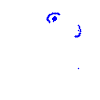
Particle: electron